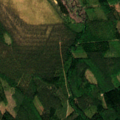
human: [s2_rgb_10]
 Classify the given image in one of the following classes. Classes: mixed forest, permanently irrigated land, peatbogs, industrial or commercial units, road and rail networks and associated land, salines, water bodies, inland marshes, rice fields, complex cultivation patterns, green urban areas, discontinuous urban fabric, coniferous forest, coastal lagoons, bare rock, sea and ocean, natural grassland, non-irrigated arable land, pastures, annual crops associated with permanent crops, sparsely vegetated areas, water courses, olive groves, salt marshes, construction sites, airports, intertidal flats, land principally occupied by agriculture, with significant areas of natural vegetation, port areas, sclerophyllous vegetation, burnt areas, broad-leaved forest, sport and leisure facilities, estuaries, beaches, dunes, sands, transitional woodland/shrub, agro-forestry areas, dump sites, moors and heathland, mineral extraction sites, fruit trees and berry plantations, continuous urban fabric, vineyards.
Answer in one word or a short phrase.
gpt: coniferous forest, mixed forest, peatbogs